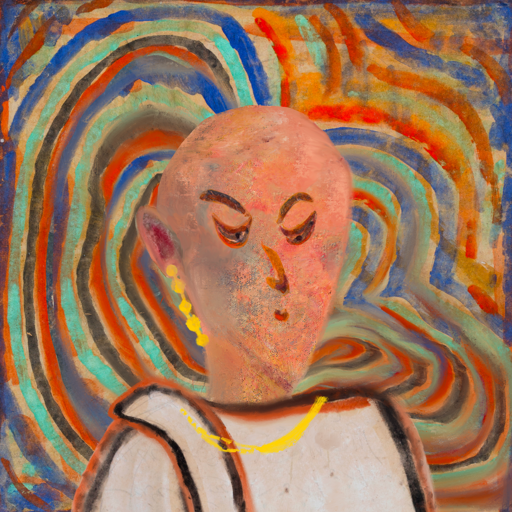
Background: Sisters, Head And Neck Side: Irani, Face Side: Hypocrite, Bust: Roy_Bahadur, Hair Side: Blank, Head Accessory: Blank, Second Necklace: Blank, Necklace: Irani_1, Baby: Blank